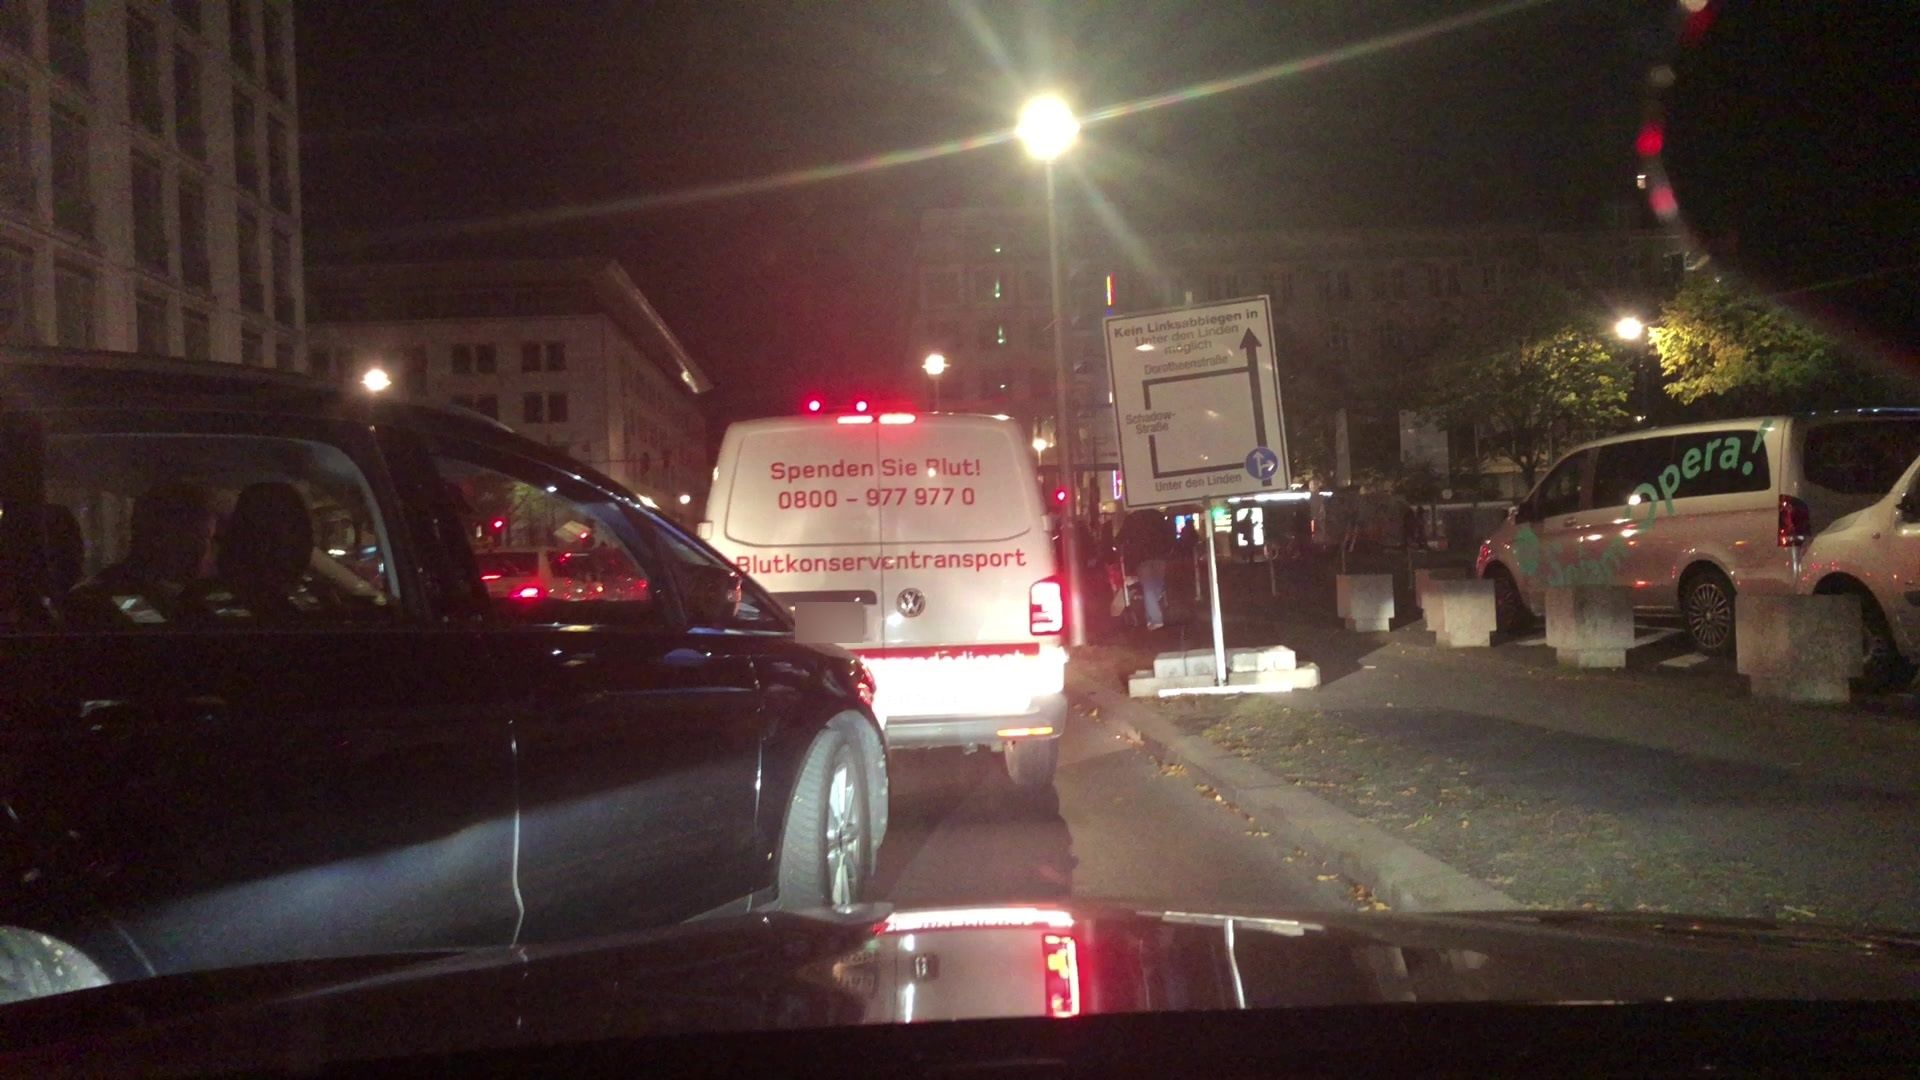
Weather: clear
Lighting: night
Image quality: slightly poor
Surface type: driving surface
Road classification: primary
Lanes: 3
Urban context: urban centre
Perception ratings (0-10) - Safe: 2.47, Lively: 6.86, Beautiful: 1.71, Boring: 1.41, Depressing: 0.45, Wealthy: 5.34